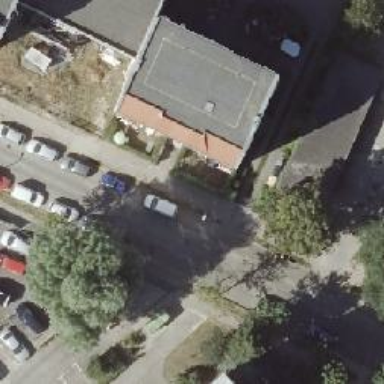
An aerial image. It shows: Residential road with sidewalks on both sides.